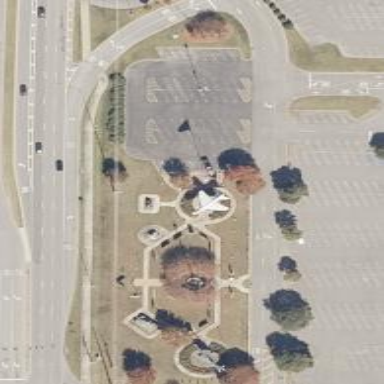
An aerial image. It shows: Historic memorial.